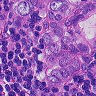
Metastatic tissue present: yes